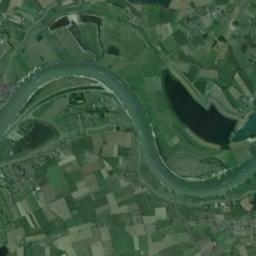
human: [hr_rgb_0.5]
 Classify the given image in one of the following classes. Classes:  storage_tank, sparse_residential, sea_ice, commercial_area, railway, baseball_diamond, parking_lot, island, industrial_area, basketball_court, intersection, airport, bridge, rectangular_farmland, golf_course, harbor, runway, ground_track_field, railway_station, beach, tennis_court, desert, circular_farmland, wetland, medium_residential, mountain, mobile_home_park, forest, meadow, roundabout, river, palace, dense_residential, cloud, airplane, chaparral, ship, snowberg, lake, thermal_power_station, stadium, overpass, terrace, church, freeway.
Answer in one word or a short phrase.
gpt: river